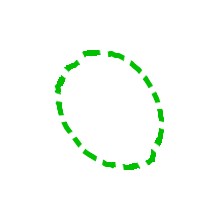
Shape: circle